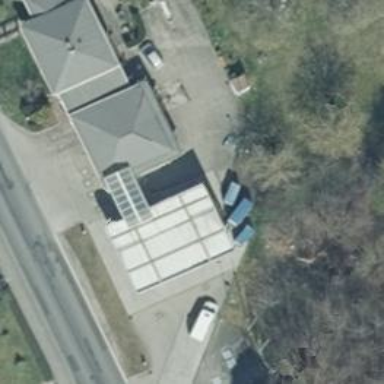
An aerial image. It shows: Car wash facility.